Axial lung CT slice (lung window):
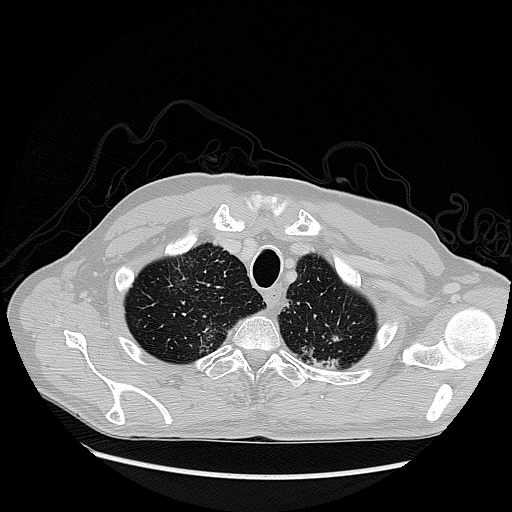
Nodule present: no